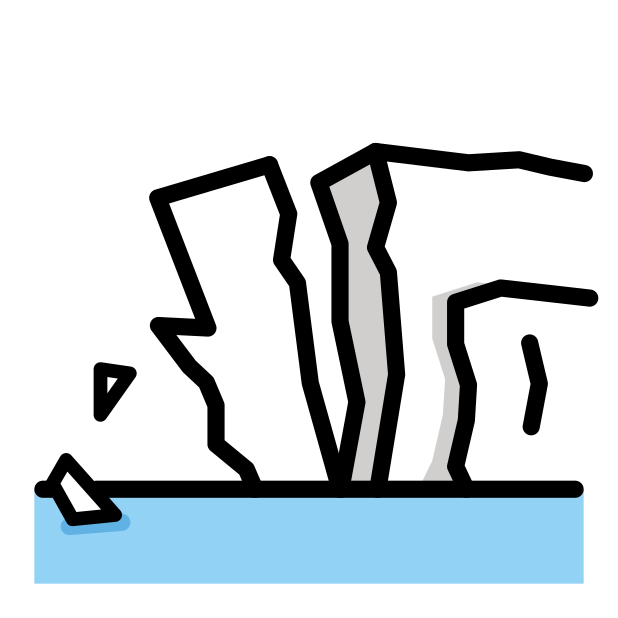
ice shelf melting